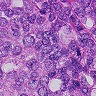
Metastatic tissue present: yes